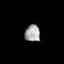
Tissue: lung
Cell type: Others
Senescence score: 0.2402
Nuclear area (px): 252
Mean DAPI intensity: 164.25